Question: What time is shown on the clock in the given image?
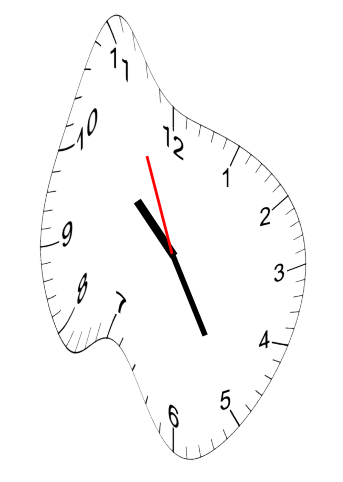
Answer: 10:24:56